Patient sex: F
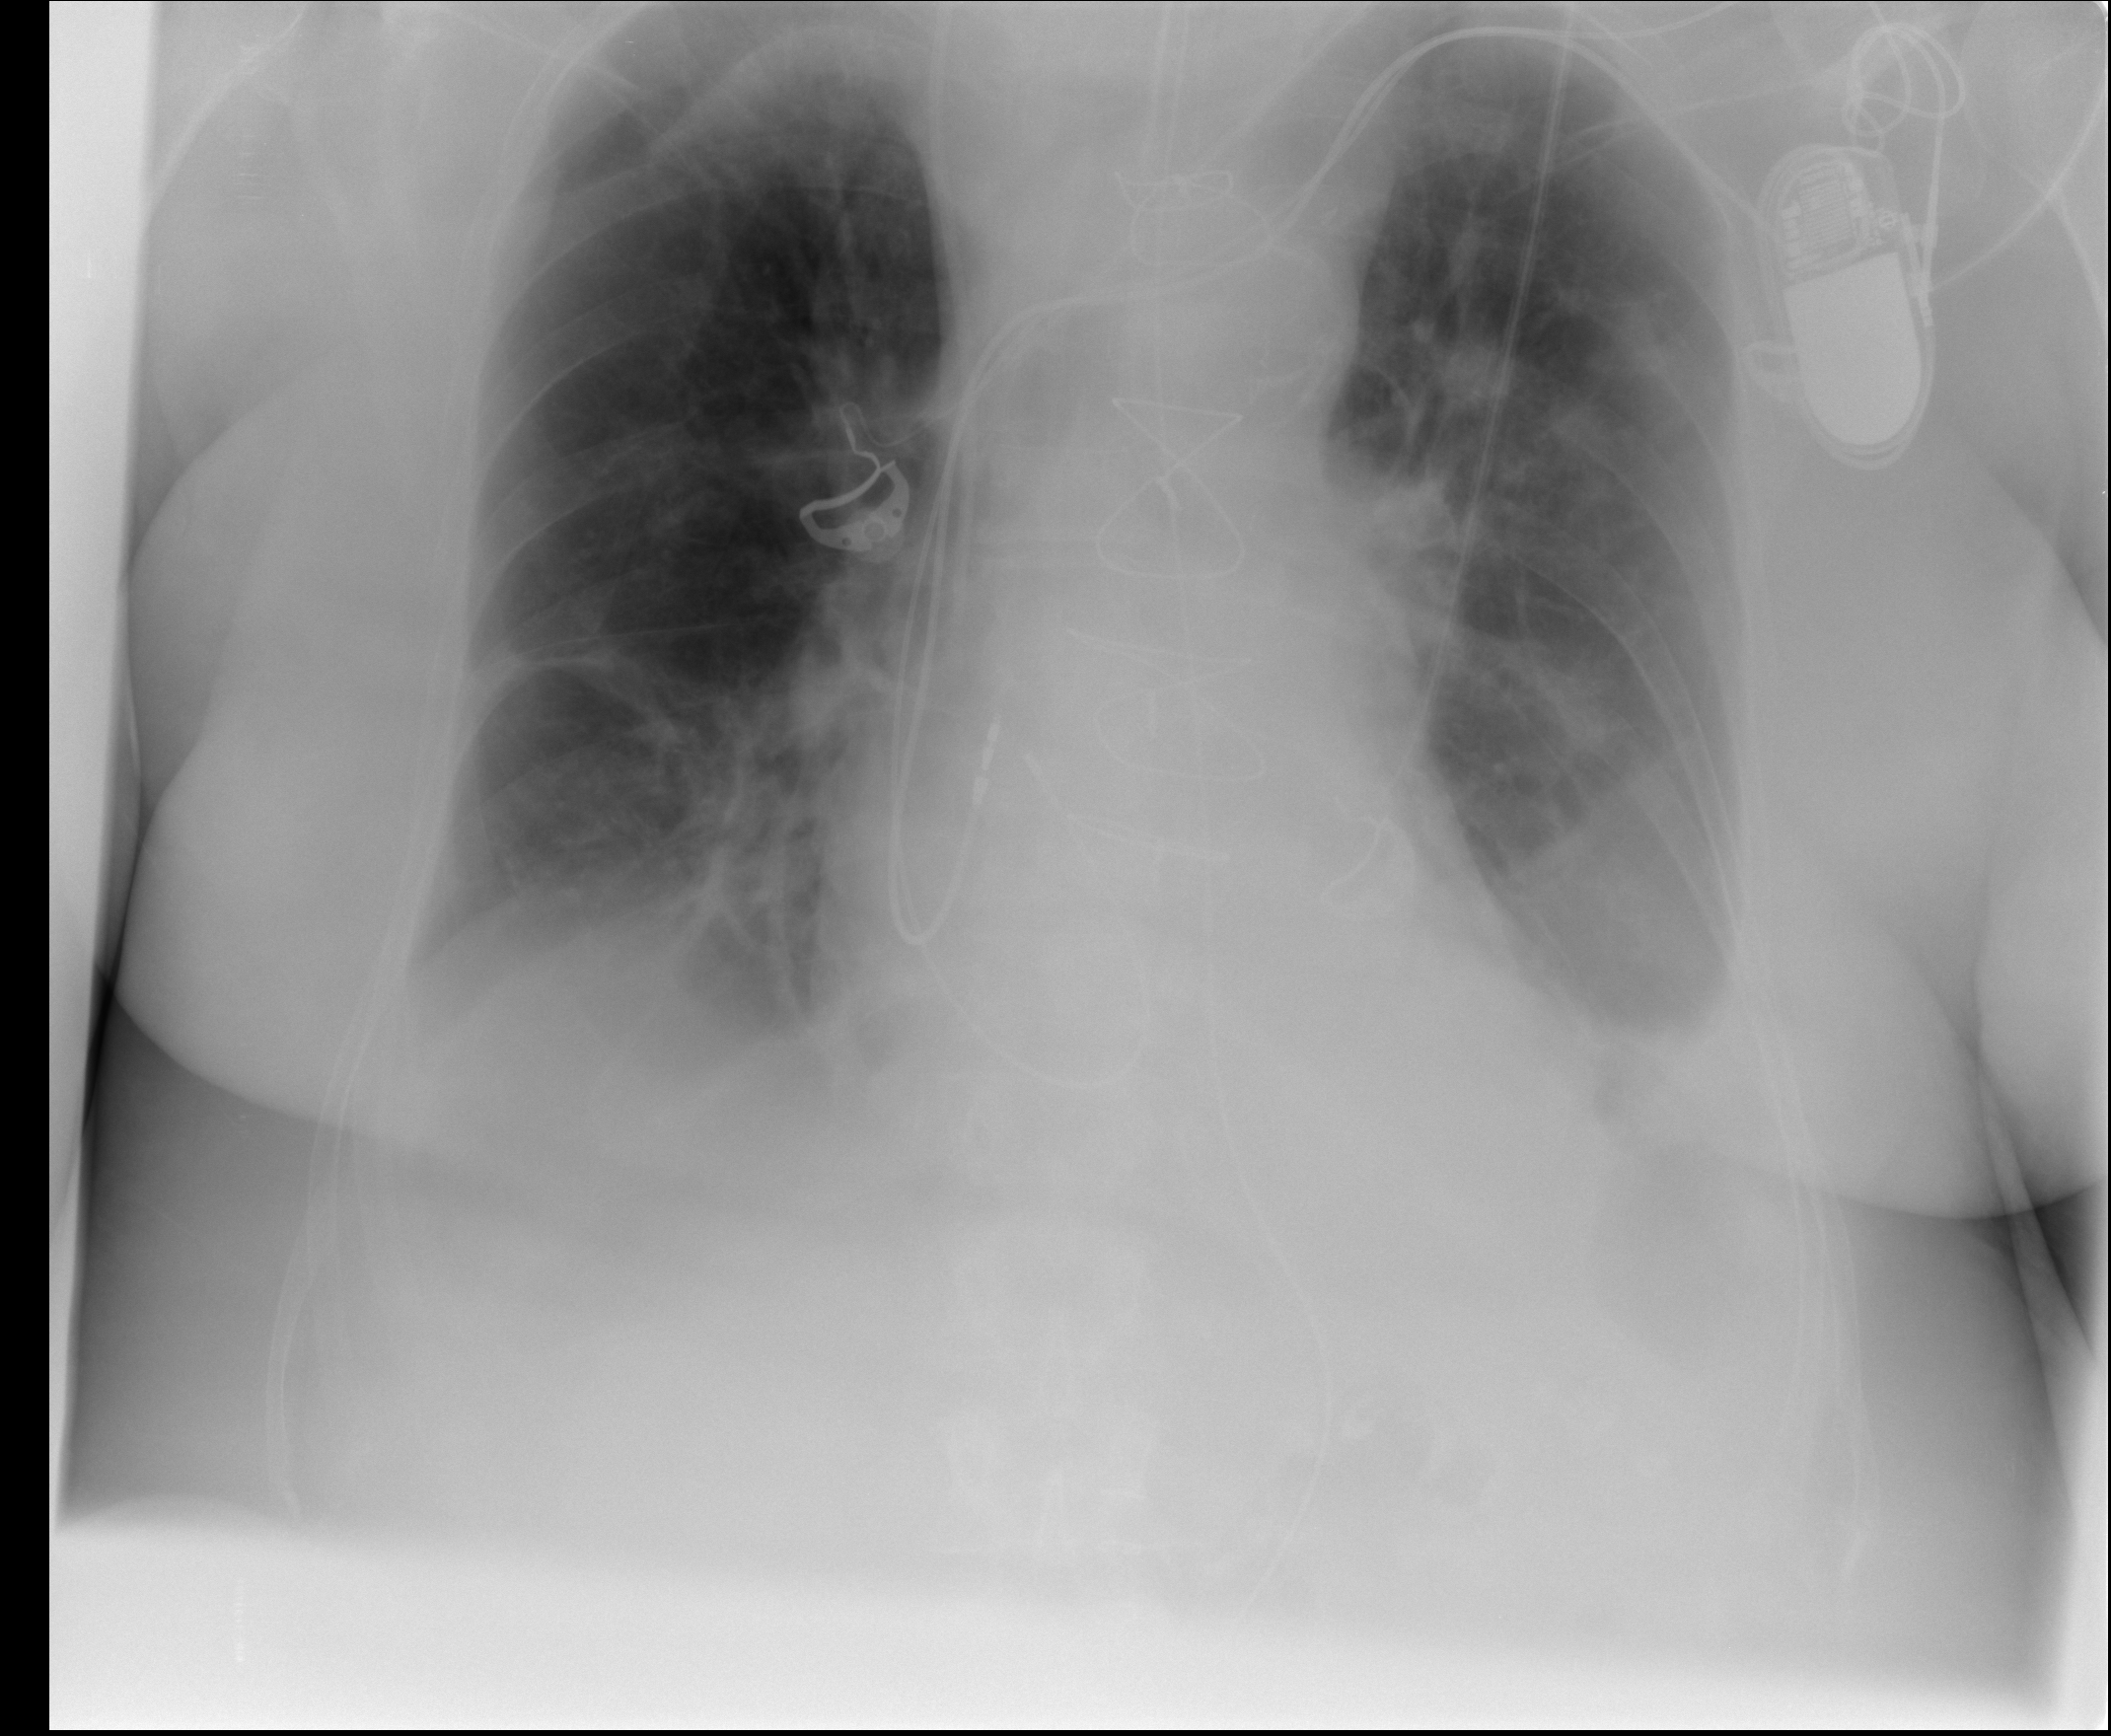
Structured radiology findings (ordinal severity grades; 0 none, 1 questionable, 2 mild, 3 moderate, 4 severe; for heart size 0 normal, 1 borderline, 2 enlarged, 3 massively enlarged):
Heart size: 1
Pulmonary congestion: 2
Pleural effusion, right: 2
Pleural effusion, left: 2
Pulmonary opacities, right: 2
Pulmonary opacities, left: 2
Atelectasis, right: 2
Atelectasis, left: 2